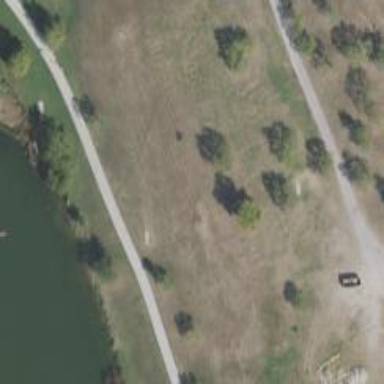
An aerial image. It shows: Disc golf basket for the sport of disc golf.